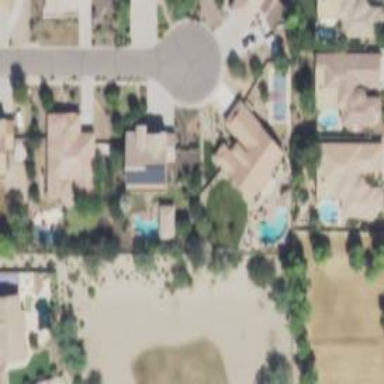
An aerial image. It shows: Outdoor inground swimming pool in leisure land.